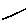
Label: line